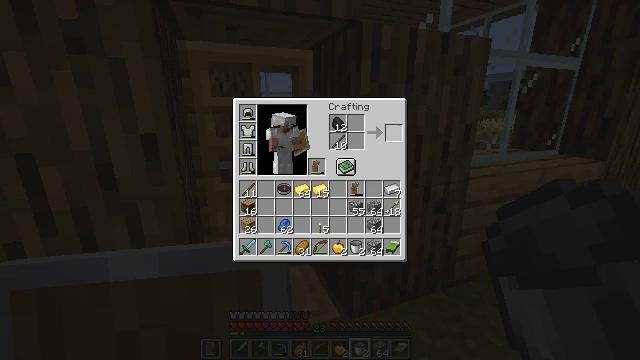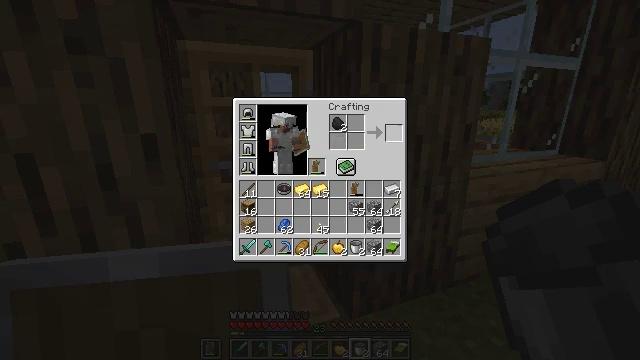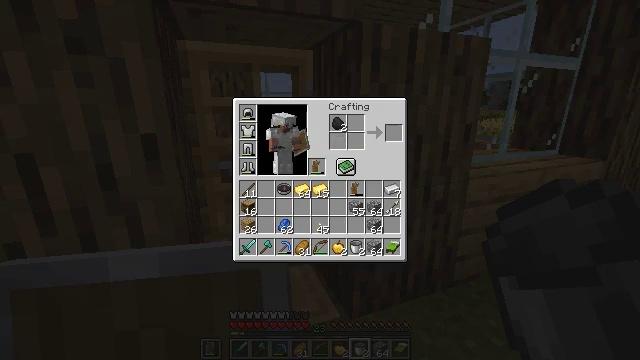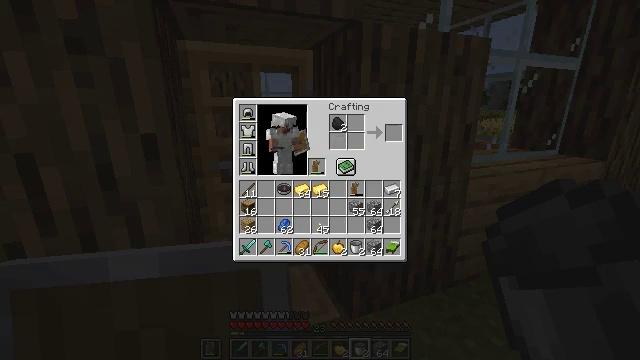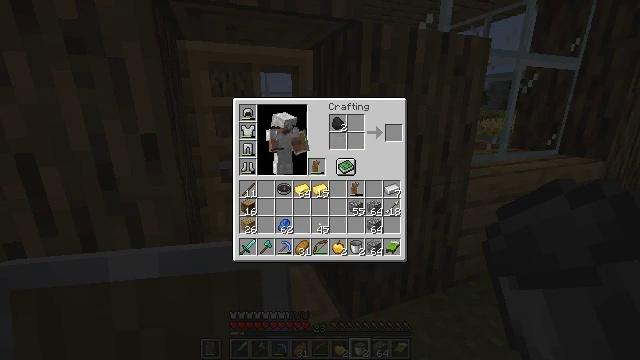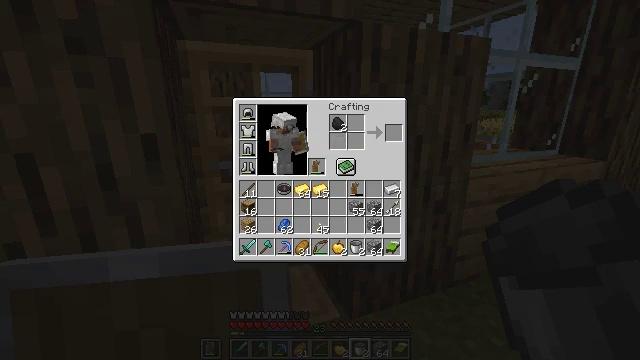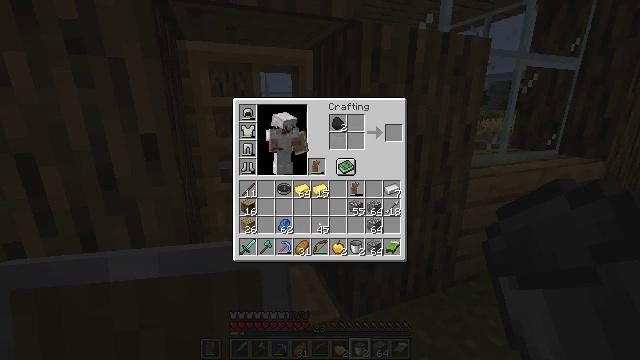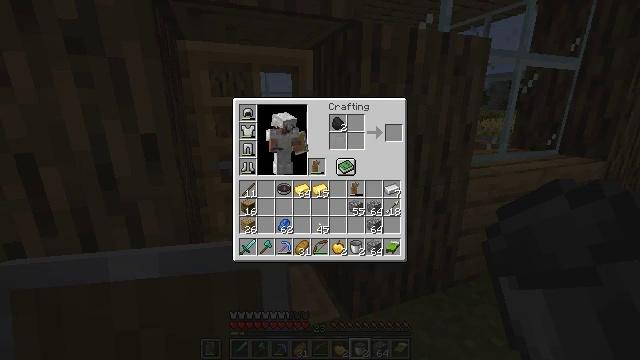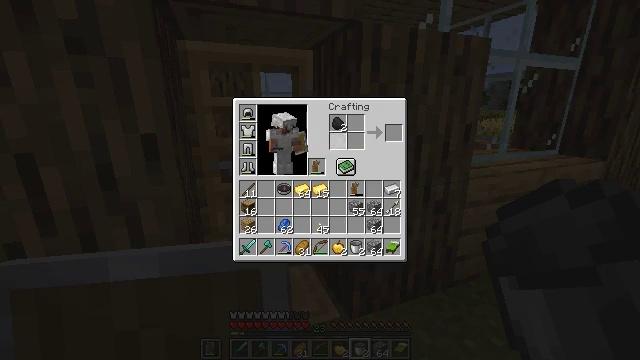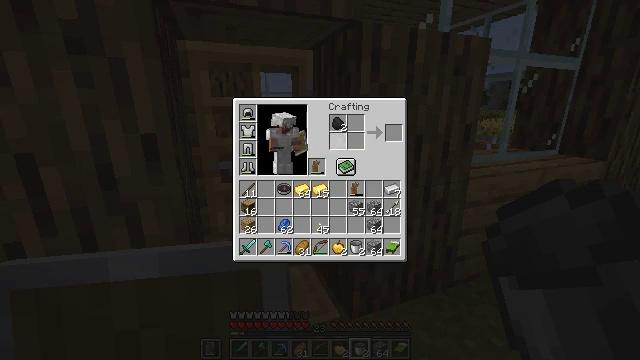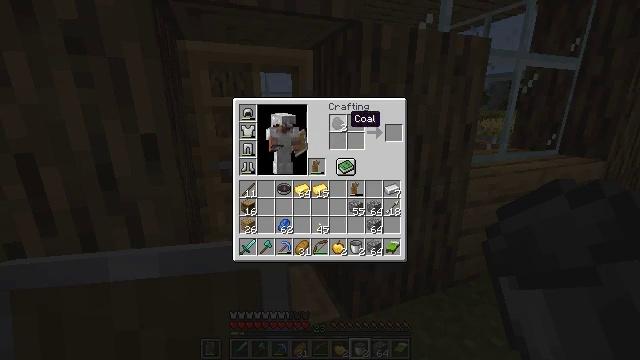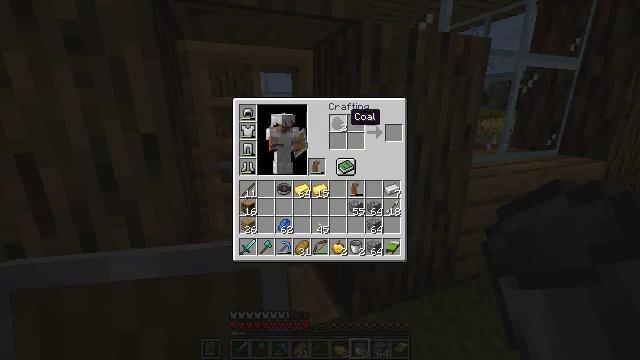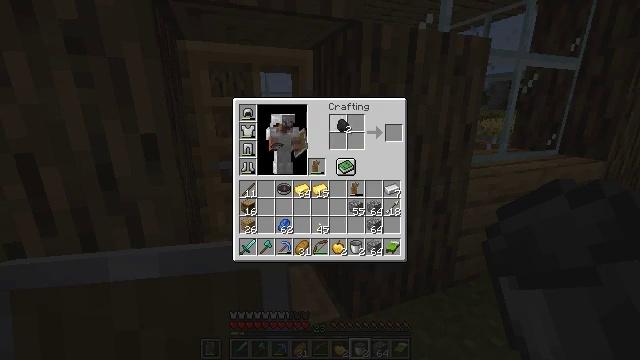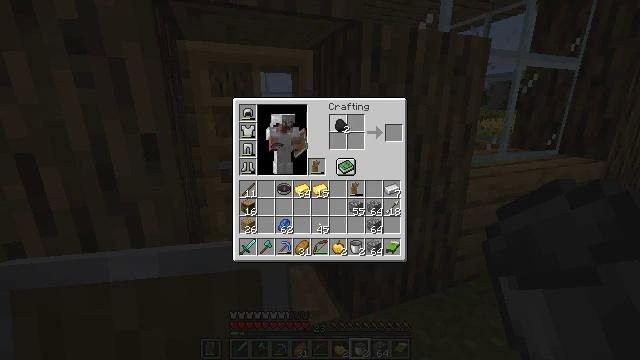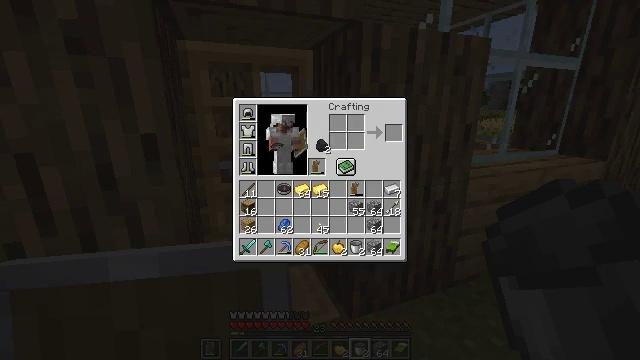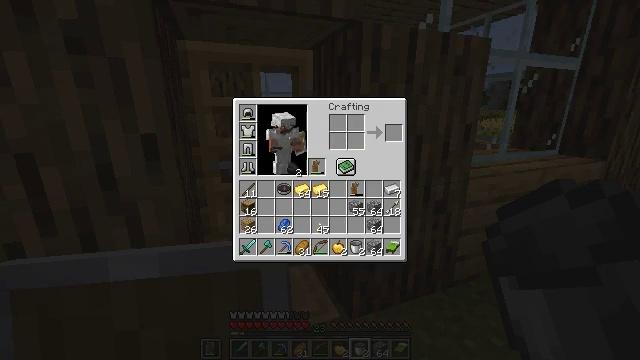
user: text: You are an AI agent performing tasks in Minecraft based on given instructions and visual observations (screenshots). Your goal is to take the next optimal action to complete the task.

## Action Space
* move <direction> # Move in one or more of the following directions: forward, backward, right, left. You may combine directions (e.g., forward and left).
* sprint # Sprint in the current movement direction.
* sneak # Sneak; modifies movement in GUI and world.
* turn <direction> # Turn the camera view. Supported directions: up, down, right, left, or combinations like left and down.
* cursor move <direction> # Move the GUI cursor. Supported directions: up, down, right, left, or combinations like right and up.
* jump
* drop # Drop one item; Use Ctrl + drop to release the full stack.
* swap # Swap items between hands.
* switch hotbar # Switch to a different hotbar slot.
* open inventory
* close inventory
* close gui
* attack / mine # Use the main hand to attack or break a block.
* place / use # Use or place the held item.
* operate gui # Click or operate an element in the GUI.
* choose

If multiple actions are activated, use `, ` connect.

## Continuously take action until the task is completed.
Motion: motion action
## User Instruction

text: Fight a skeleton.
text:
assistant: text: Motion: sneak, operate gui, open gui
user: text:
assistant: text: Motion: sneak, cursor move left
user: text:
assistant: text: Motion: sneak, cursor move left
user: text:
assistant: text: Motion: sneak, cursor move left
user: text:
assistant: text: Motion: sneak, cursor move left
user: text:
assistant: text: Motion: sneak
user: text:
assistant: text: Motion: no_op
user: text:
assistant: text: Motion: cursor move up
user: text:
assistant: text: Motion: cursor move up
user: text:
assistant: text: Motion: no_op
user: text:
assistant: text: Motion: no_op
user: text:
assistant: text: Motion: operate gui
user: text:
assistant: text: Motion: operate gui
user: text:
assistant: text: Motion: cursor move left and down
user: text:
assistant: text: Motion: cursor move left and down
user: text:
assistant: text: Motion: cursor move left and down
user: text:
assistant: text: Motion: cursor move left
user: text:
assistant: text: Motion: no_op
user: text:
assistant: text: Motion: no_op
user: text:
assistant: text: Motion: no_op
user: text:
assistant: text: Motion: operate gui
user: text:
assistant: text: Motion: operate gui
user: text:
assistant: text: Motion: operate gui
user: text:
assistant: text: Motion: no_op
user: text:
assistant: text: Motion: no_op
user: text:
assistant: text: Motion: no_op
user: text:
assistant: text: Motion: no_op
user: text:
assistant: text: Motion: no_op
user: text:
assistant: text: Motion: turn right, close gui
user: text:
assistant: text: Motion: turn right and up, open inventory